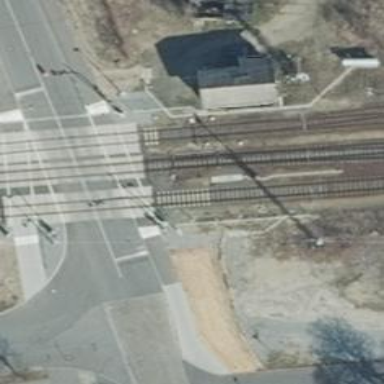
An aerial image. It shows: Railway signal.